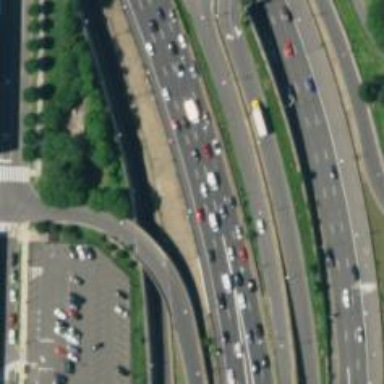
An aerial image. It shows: Motorway junction with curves.